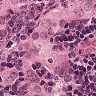
Metastatic tissue present: yes